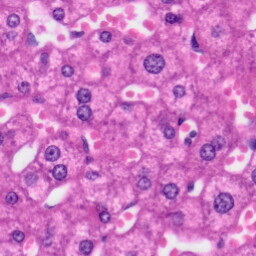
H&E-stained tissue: Liver